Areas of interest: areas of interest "Business office"
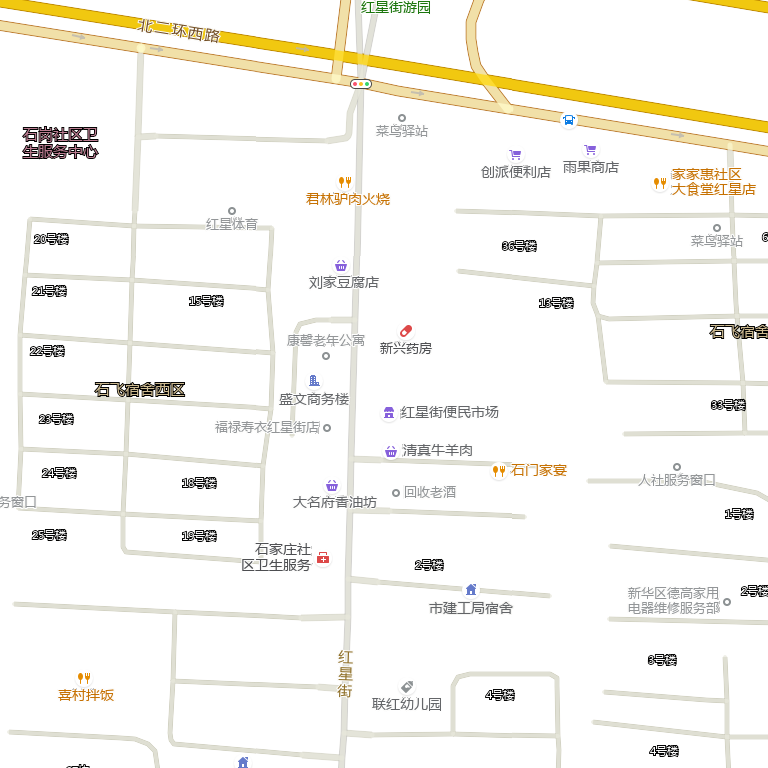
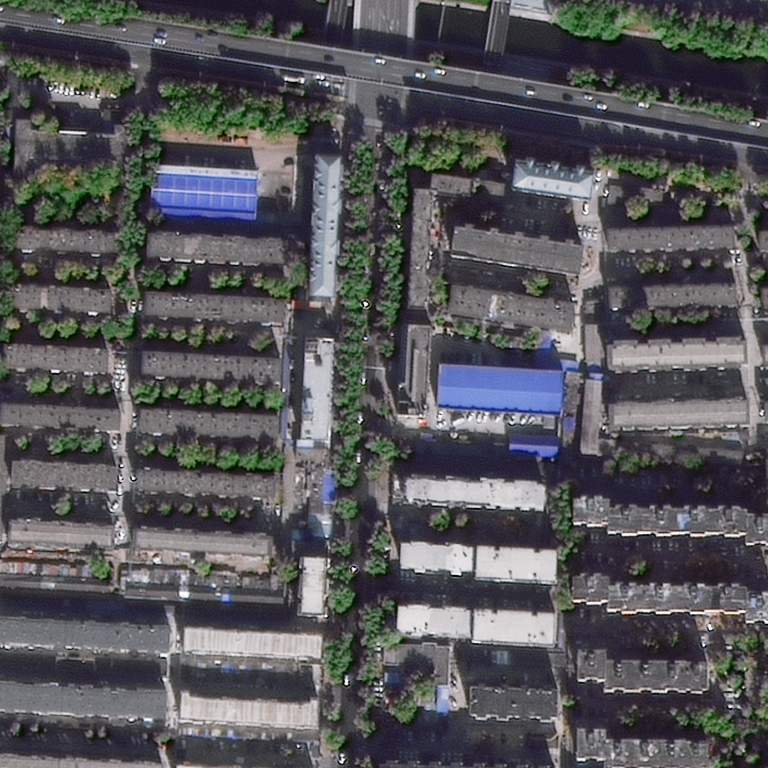